Question: I have a panel layout issue that I can't seem to solve. I have the following code:
'''
public class Test extends ApplicationFrame {
public Test(String title) {
super(title);
JPanel jpanel = new JPanel();
jpanel.setPreferredSize(new Dimension(100 * 2, 300));
jpanel.setBackground(new Color(0xFF0000));
JScrollPane scrollPane = new JScrollPane(jpanel);
scrollPane.setBackground(new Color(0xFF0000));
scrollPane.getViewport().setPreferredSize(new Dimension(100 * 2, 300));
this.add(scrollPane, BorderLayout.WEST);
this.setPreferredSize(new Dimension(500, 500));
}
public static void main(String args[]) {
Test test = new Test("Layout Test");
test.pack();
RefineryUtilities.centerFrameOnScreen(test);
test.setVisible(true);
}
}
'''
to create the following layout:

When I drag the right hand side of the window and move it over into the red 'JPanel' and 'JScrollPane', I'd like the horizontal scroll bars to appear on the 'JScrollPane'. But currently the window just shrinks without showing the horizontal scroll bar. Is this possible?
I'd like to keep the 'BorderLayout.WEST' since my use case for this is to keep a JFreeChart from stretching when I don't have a big enough chart to fill the entire window.
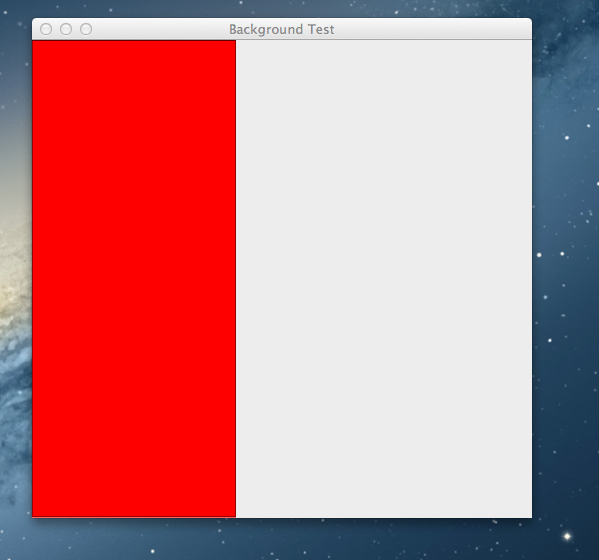
Answer: There are <URL>', but the critical one here is that the desired result on the preferred size of the enclosed components. In particular,
- 'ChartPanel' has the default 'FlowLayout' specified by 'JPanel', but the chart ignores this and adjusts to fill the space available; you can override 'getPreferredSize()' to choose any desired initial geometry.- The scroll bars of a 'JScrollPane' only appear when the size of the viewport is smaller than the size of the content. 'BorderLayout.WEST' and 'BorderLayout.EAST' don't change, so the scroll bars never appear.
Invoking 'pack()' "causes this 'Window' to be sized to fit the preferred size and layouts of its subcomponents." In the example below, the frame's size is artificially reduced after 'pack()' in order to cause the scroll bars to appear. 'GridLayout' causes the two panels to be equal is size. Resize the frame to see the effect.
Addendum: If you want a 'ChartPanel' to have a fixed size, add it to a 'JPanel'; the default 'FlowLayout' uses the preferred size.
<URL>
'''
public class ChartPanelTest {
private static final int N = 64;
private static final int SIZE = 400;
private static final Random random = new Random();
private static XYDataset createDataset() {
final TimeSeries series = new TimeSeries("Random Data");
Day current = new Day();
for (int i = 0; i < N; i++) {
series.add(current, random.nextGaussian());
current = (Day) current.next();
}
return new TimeSeriesCollection(series);
}
private static JFreeChart createChart(final XYDataset dataset) {
JFreeChart chart = ChartFactory.createTimeSeriesChart(
"Test", "Day", "Value", dataset, false, false, false);
return chart;
}
public static void main(String[] args) {
JFrame f = new JFrame();
f.setLayout(new GridLayout(1, 0));
f.setDefaultCloseOperation(JFrame.EXIT_ON_CLOSE);
JFreeChart chart = createChart(createDataset());
f.add(new JScrollPane(new JPanel() {
{
setBackground(Color.red);
}
@Override
public Dimension getPreferredSize() {
return new Dimension(SIZE, SIZE);
}
}));
f.add(new ChartPanel(chart) {
@Override
public Dimension getPreferredSize() {
return new Dimension(SIZE, SIZE);
}
});
f.pack();
f.setSize(2 * (SIZE - N), SIZE - N);
f.setLocationRelativeTo(null);
f.setVisible(true);
}
}
'''